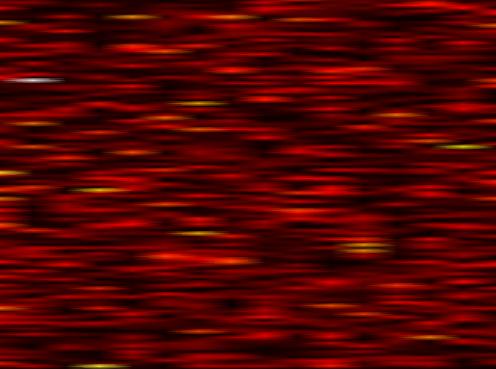
Label: UFMC